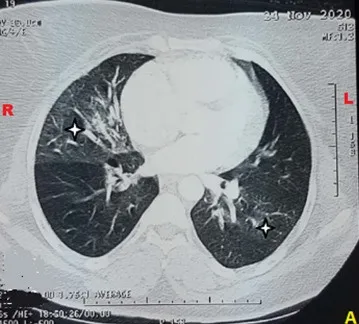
Thoracic CT in axial section:. Pulmonary window showing multifocal ground glass foci, and ,scattered of the two pulmonary hemi-fields of subpleural arrangement (white stars).
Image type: radiology (ct)